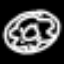
Label: donut